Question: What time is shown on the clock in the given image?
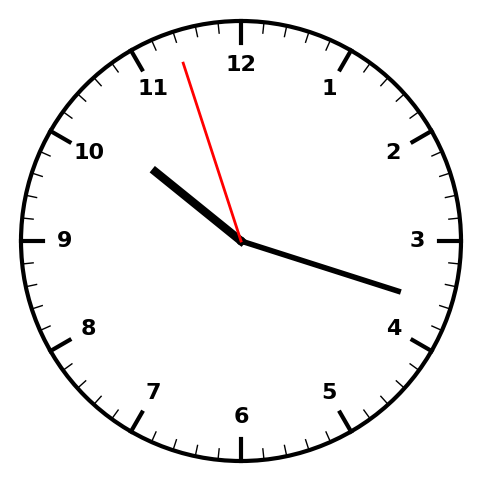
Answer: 10:17:57